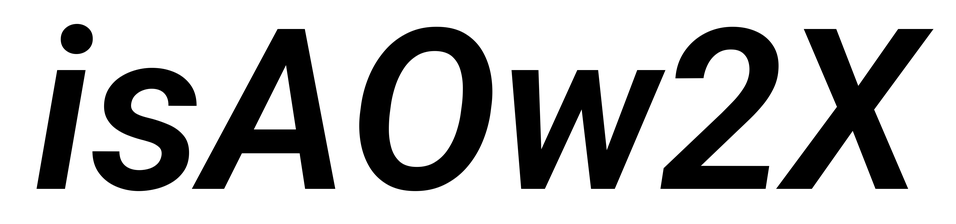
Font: Roboto-Italic_SemiBold_Italic